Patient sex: M
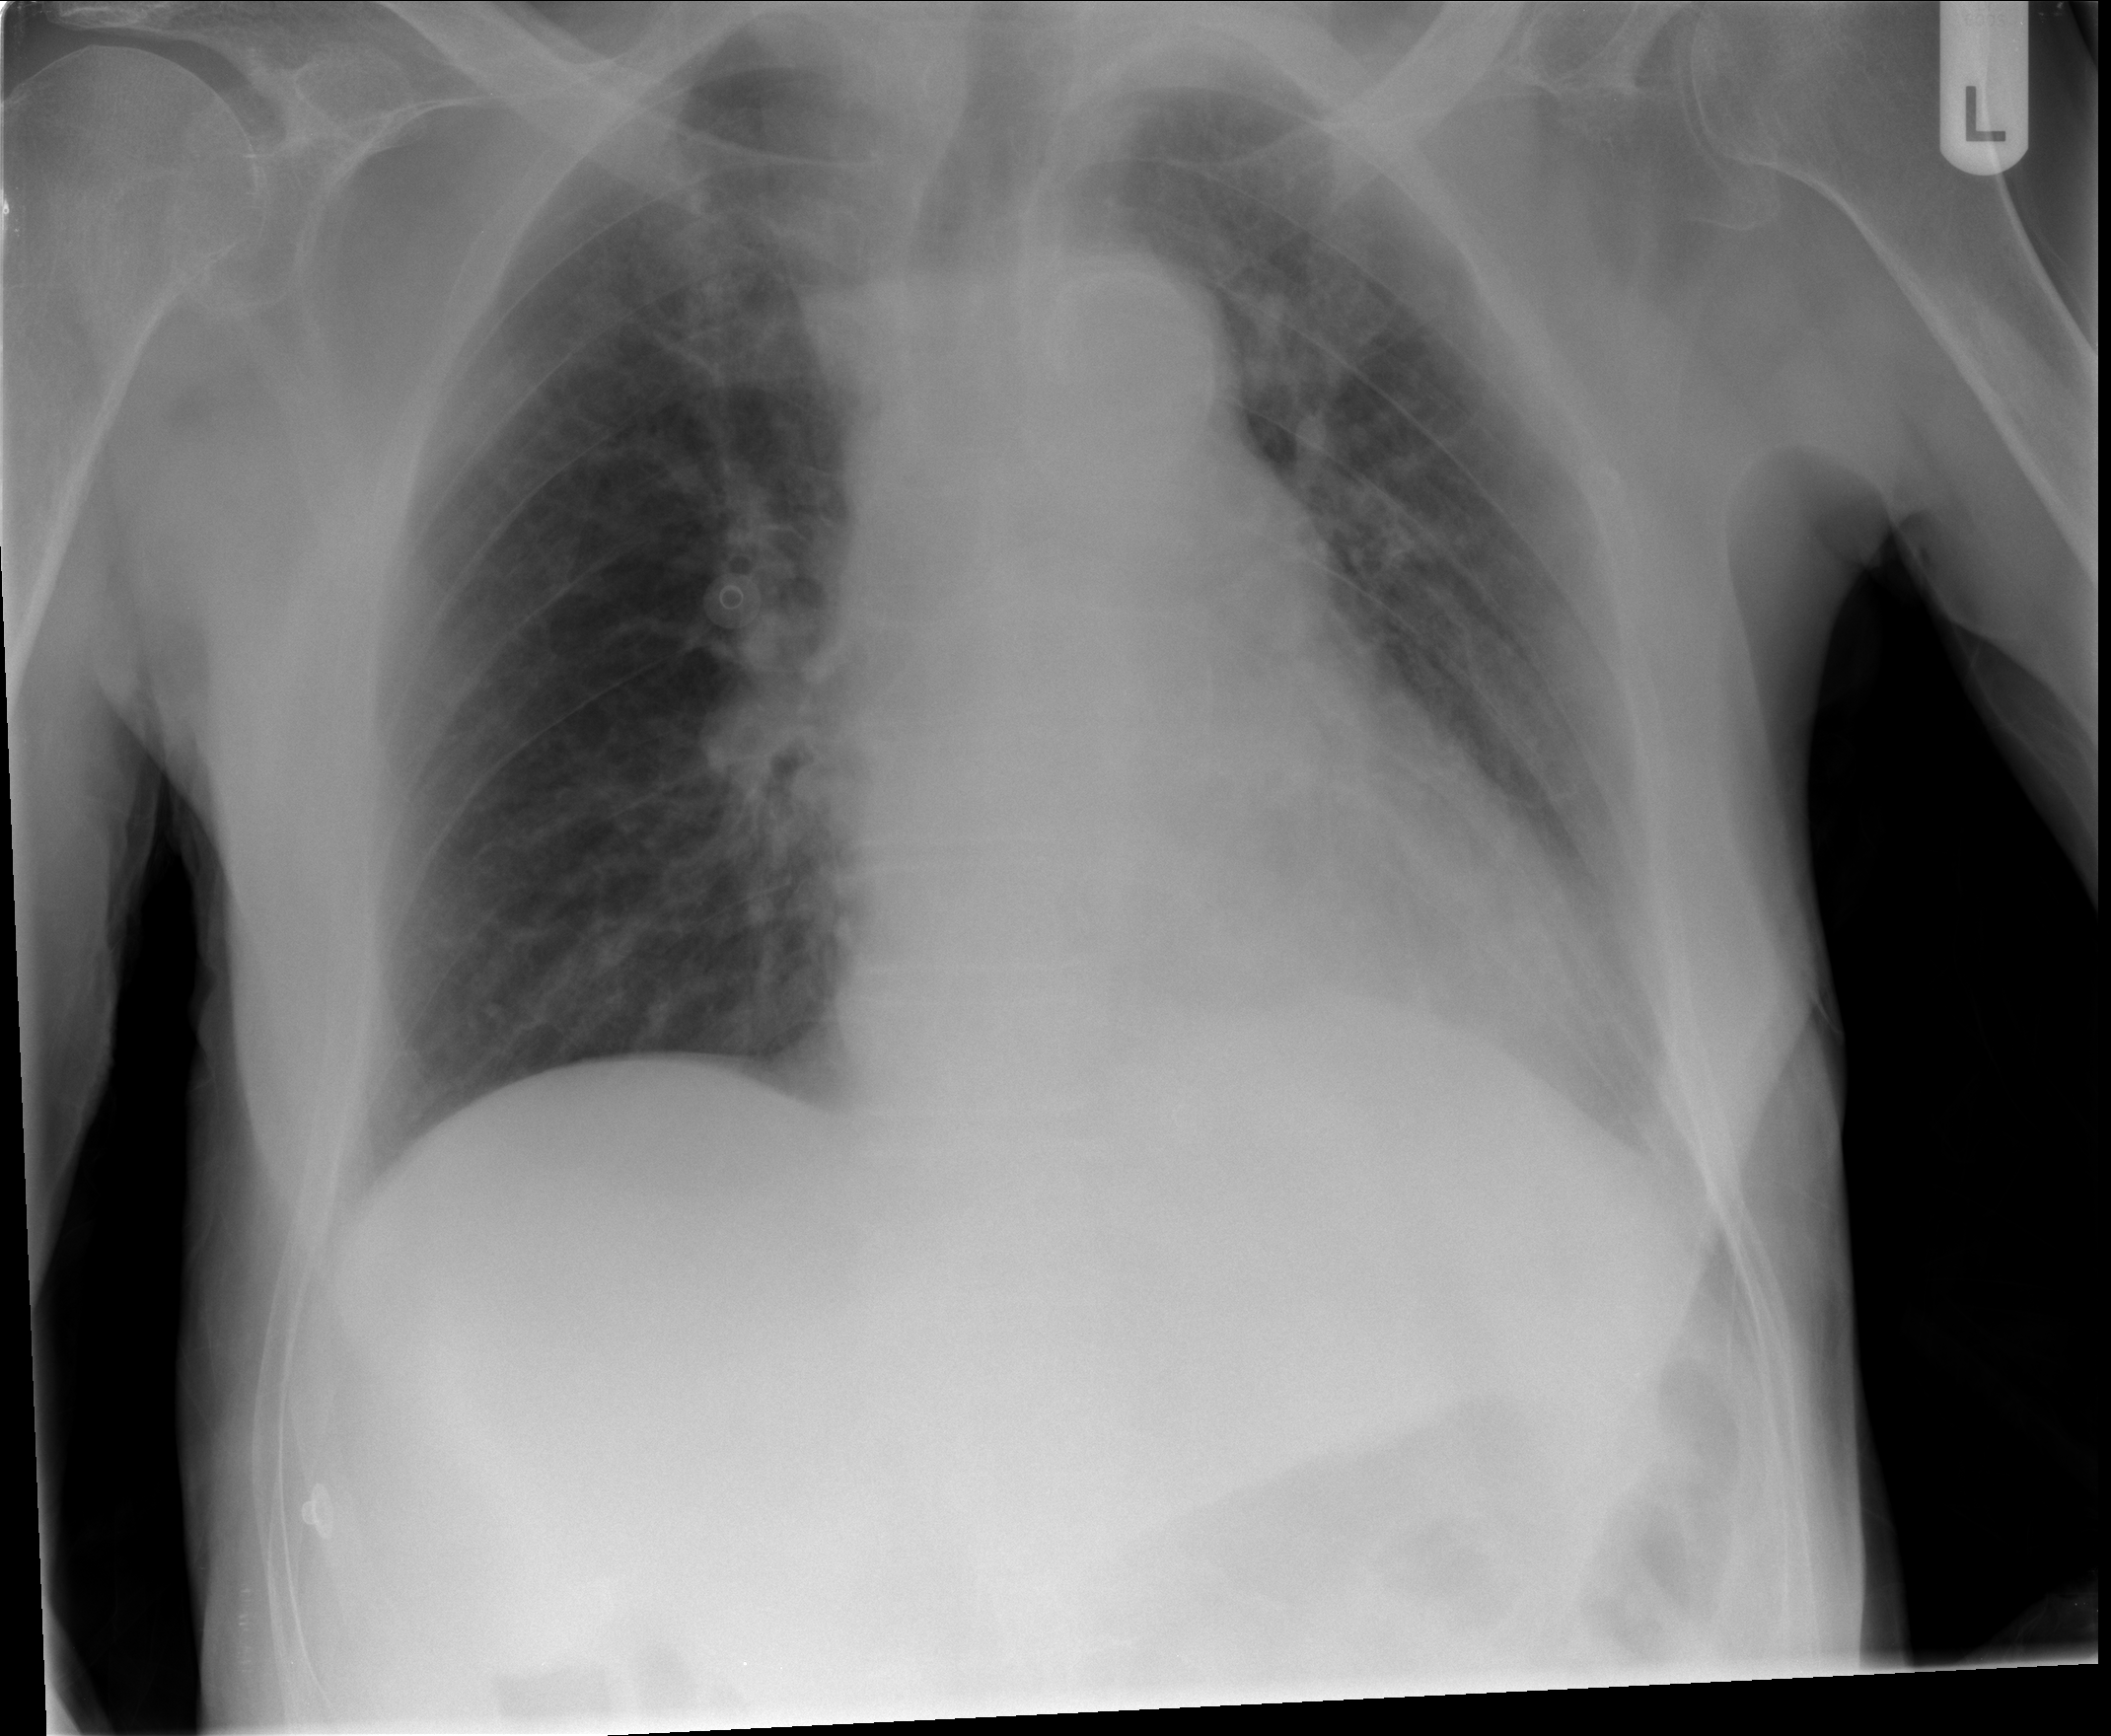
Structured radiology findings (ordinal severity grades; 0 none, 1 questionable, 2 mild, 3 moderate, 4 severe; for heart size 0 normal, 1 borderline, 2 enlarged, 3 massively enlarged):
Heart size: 2
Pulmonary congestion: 2
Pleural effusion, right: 0
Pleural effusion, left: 2
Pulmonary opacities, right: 0
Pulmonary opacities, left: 0
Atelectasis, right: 0
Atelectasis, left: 0